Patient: sex F, age 63
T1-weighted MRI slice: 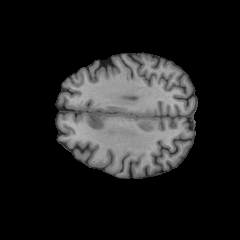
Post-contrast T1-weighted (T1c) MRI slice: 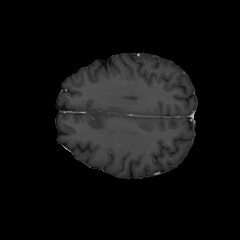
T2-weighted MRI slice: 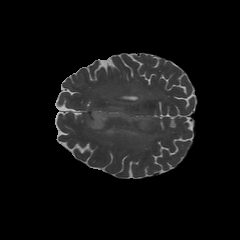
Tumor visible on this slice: yes
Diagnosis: Glioblastoma, IDH-wildtype
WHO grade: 4